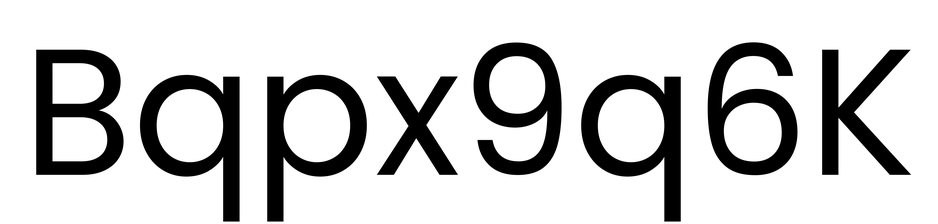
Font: Poppins-Regular